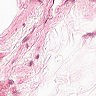
Metastatic tissue present: no